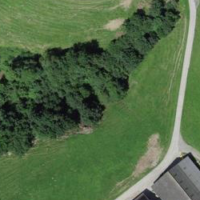
EUNIS habitat code: 24
Species observed at this site:
Prunella vulgaris